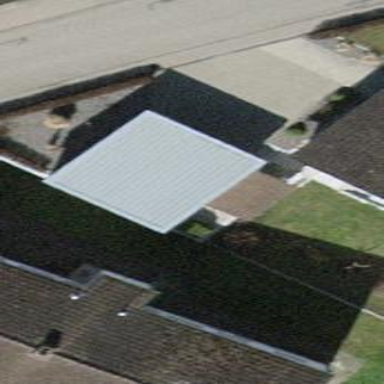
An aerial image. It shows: Garage.